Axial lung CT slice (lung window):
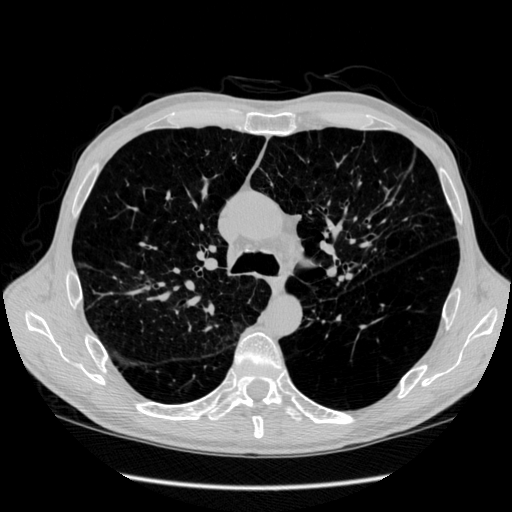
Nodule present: no